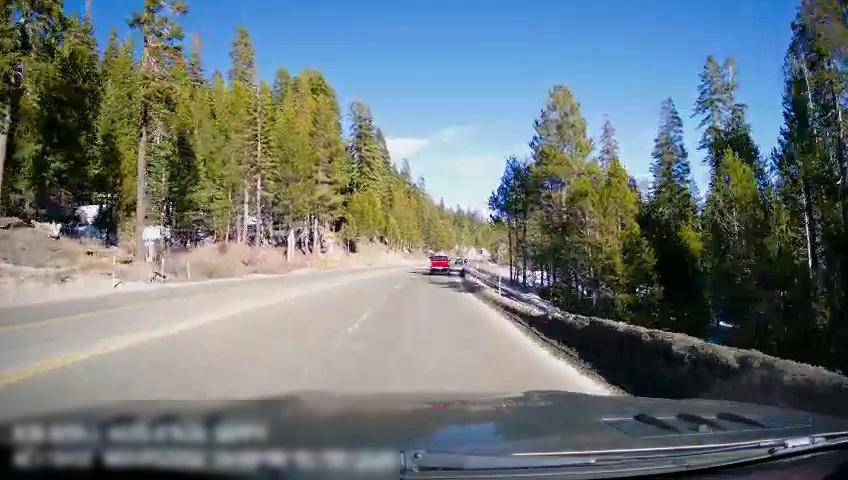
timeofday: Day
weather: Sunny
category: Drivable Space
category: Vehicles | Truck
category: Lanes | Current Lane
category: Lanes | Current Lane